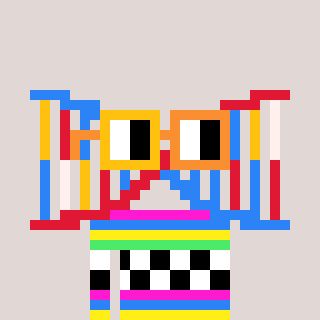
a pixel art character with square yellow and orange glasses, a dna-shaped head and a foggrey-colored body on a warm background